Aerial crown-view tile of a tropical tree (Barro Colorado Island, Panama), acquired 20250715:
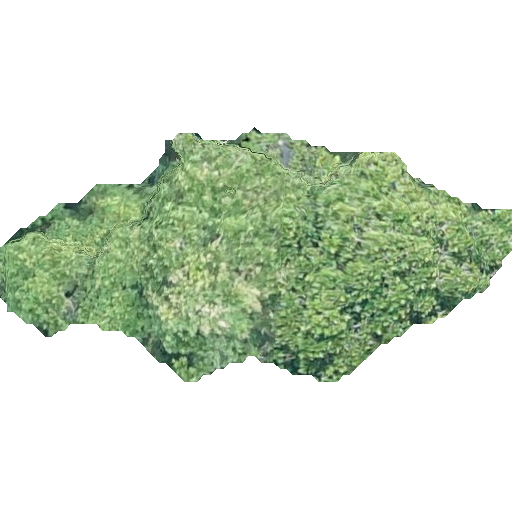
Species: Anacardium excelsum
GBIF accepted scientific name: Anacardium excelsum
Crown area: 127.965 m²